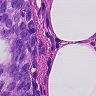
Metastatic tissue present: yes